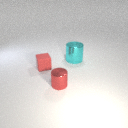
small red rubber cube to the left of large cyan metal cylinder